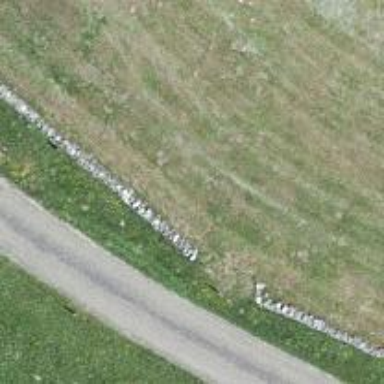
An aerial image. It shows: Wall barrier.